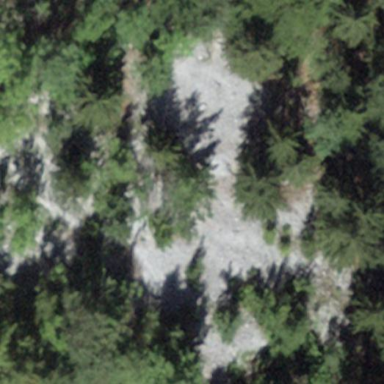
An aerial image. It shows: Landscape of bare rock.